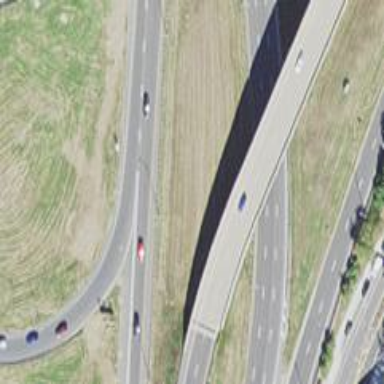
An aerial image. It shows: Motorway junction.